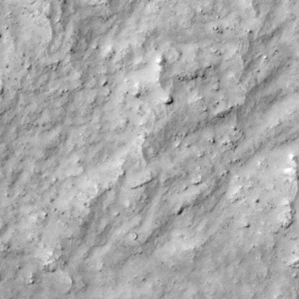
Label: non_frost